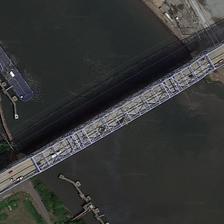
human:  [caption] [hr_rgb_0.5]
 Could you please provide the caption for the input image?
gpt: a long straight bridge and a blue ship below it .

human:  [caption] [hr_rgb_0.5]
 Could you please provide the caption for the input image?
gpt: there are two wharfs standing beside the steel bridge across the river .

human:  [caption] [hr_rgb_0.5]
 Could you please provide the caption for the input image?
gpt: a bridge is on a river with a boat in it .

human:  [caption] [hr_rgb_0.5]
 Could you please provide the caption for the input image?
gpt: a boat is in a river with a bridge over it .

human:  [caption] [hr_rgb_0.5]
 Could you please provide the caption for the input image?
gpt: a bridge is on a river with a boat in it .